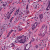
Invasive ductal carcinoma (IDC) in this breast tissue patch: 1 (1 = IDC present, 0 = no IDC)